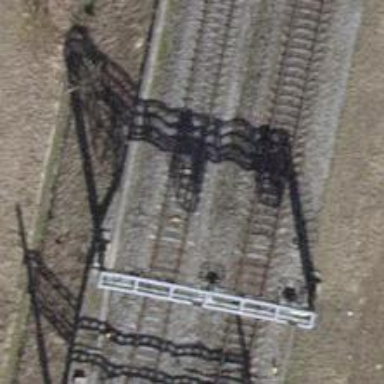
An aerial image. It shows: Single-track electrified railway with contact line.